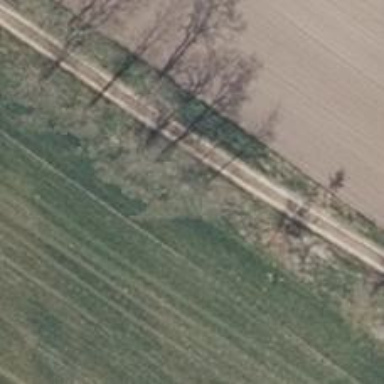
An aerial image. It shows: Row of deciduous broadleaved trees.